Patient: sex M, age 60
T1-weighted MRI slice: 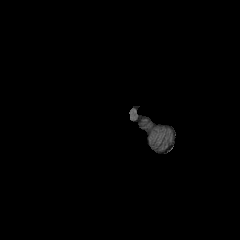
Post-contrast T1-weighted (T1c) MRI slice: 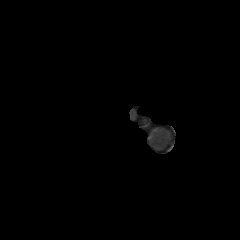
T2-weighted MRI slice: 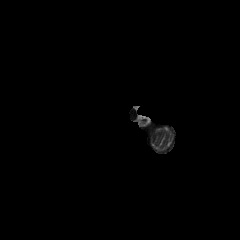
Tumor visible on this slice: no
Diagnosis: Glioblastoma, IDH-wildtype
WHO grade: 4